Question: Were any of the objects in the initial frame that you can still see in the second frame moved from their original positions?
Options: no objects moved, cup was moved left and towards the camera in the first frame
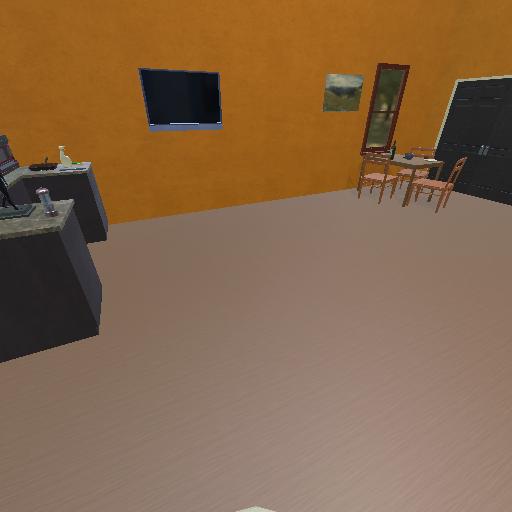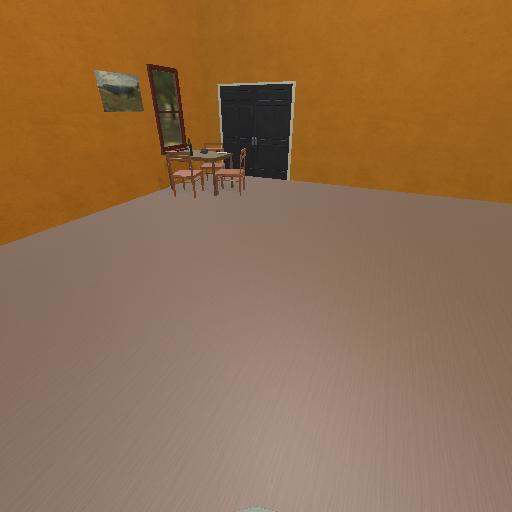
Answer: no objects moved